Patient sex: F
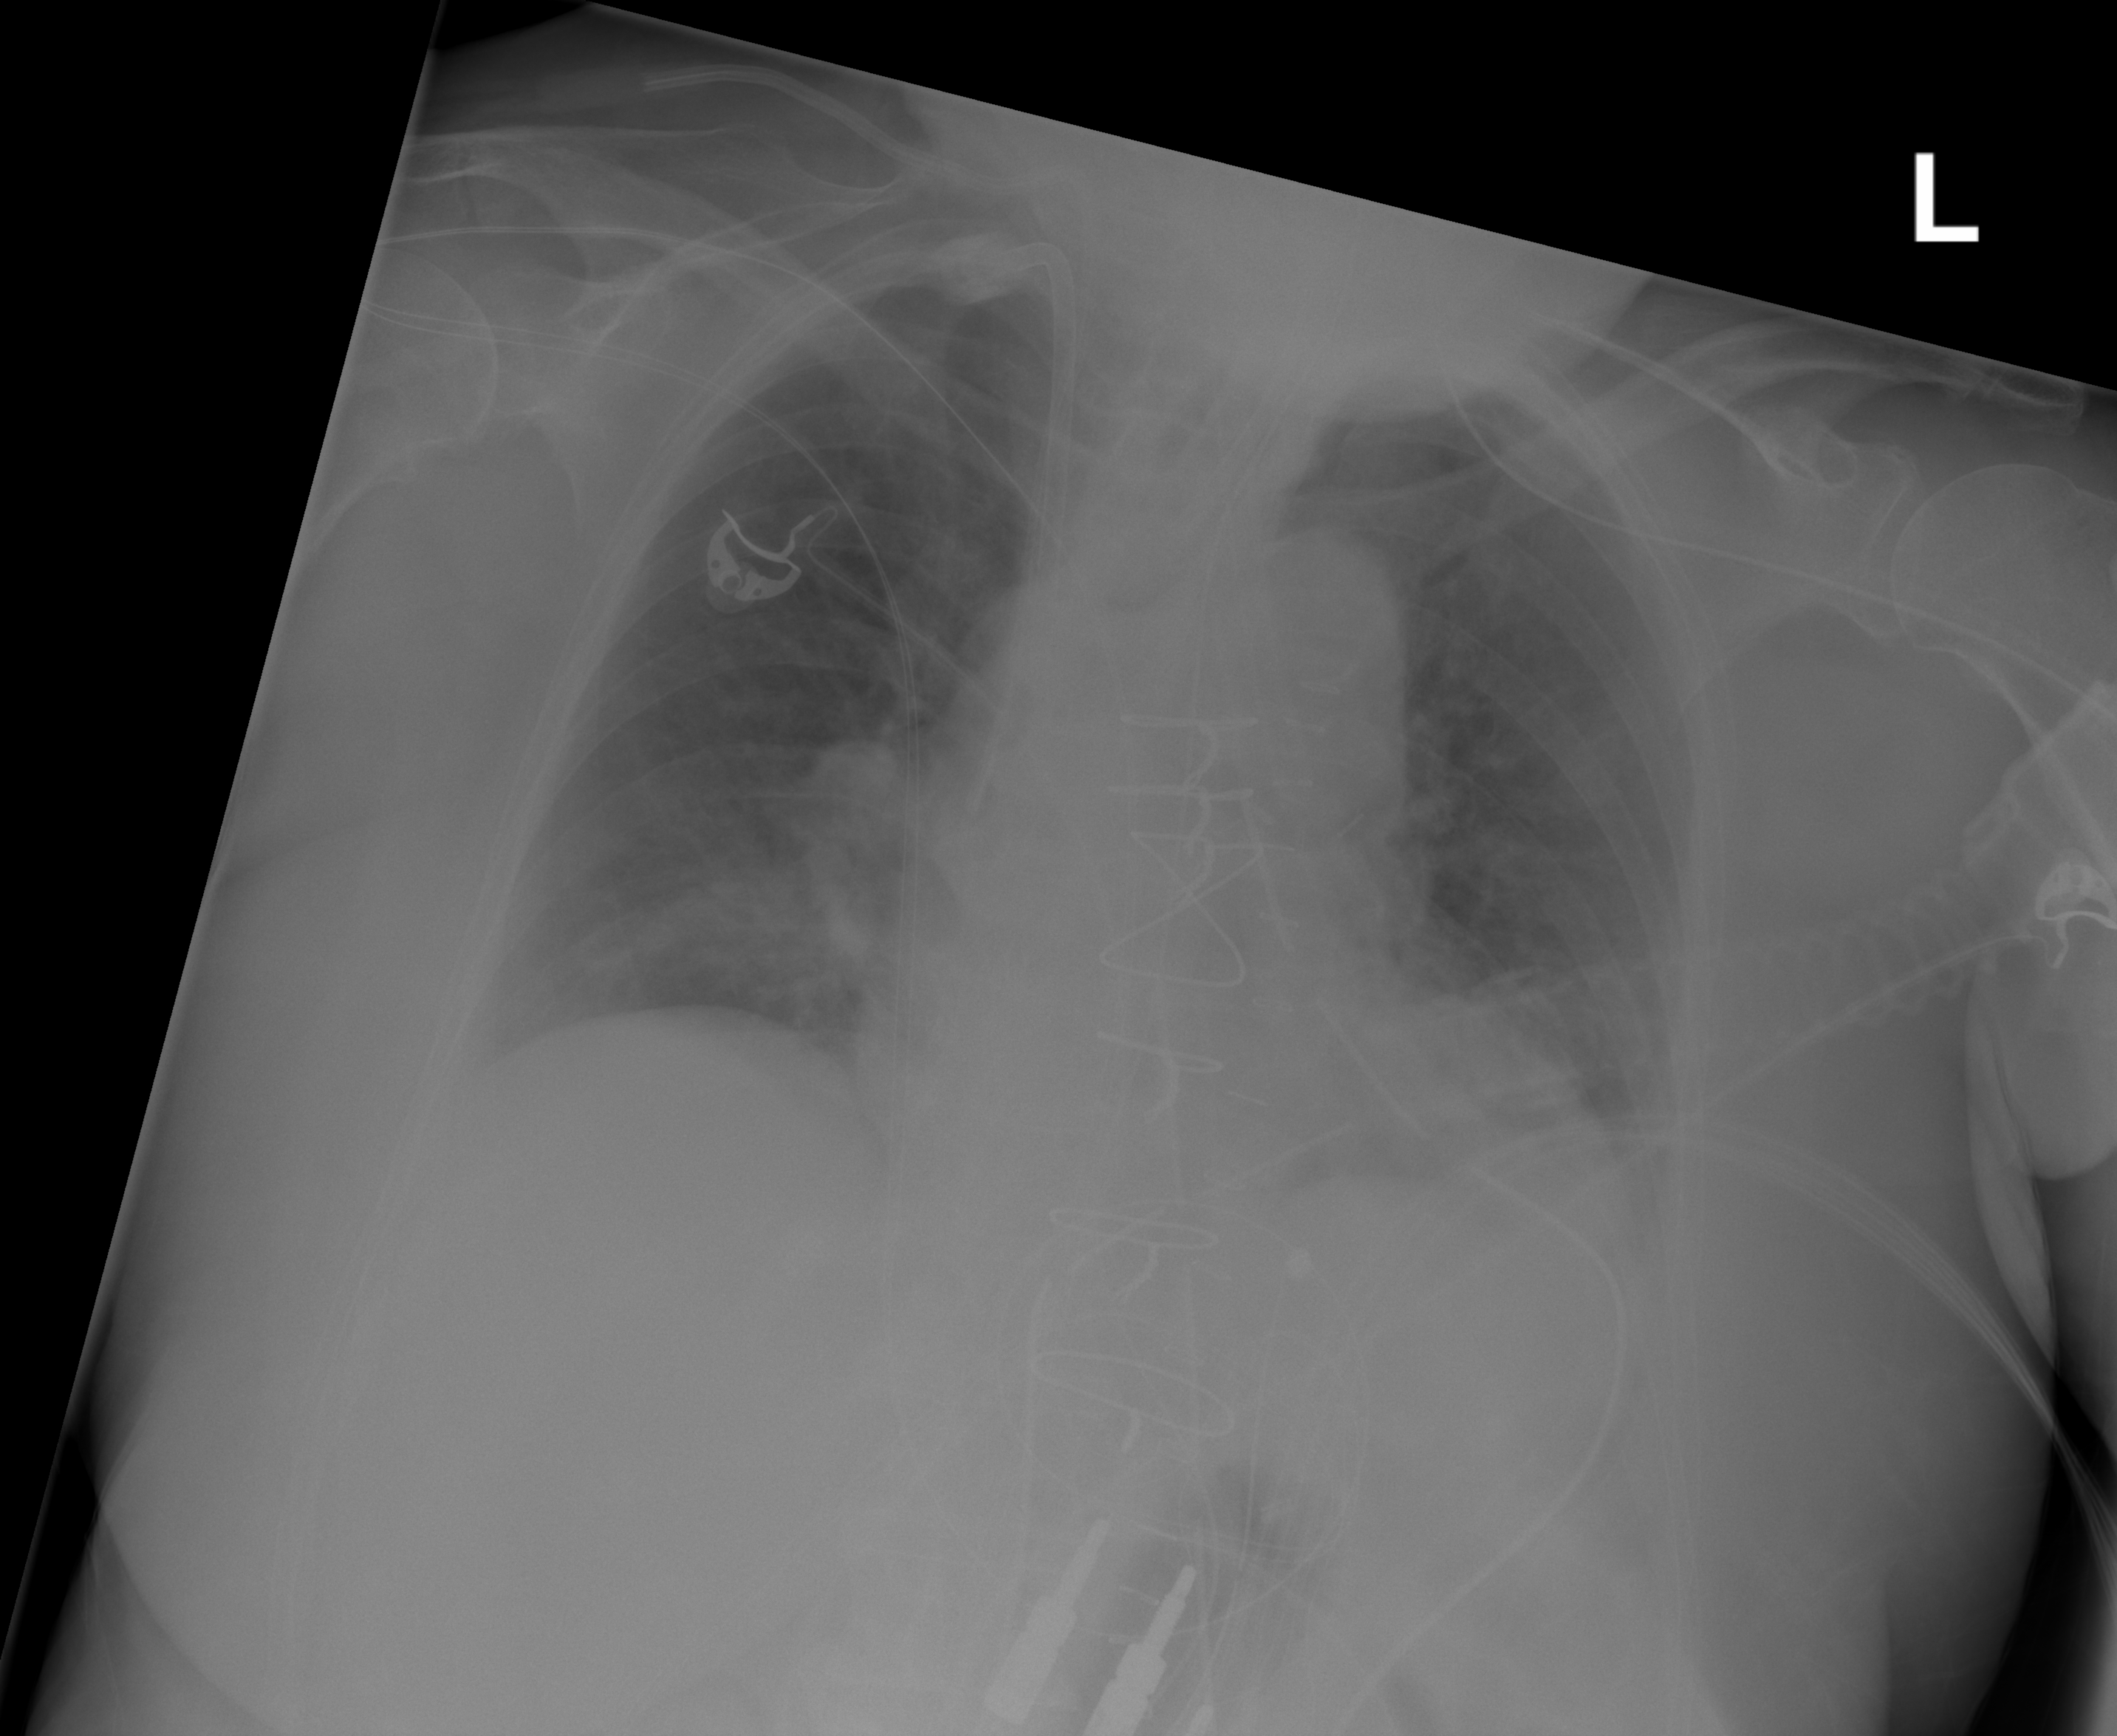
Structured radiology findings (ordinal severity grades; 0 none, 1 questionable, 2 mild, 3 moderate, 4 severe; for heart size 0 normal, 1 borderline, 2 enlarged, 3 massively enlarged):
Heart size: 0
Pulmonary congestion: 0
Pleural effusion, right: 0
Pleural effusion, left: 2
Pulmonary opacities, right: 2
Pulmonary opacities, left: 0
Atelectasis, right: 1
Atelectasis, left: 2